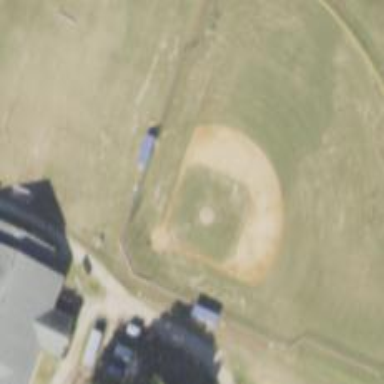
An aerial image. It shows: Baseball pitch for leisure and sports activities.